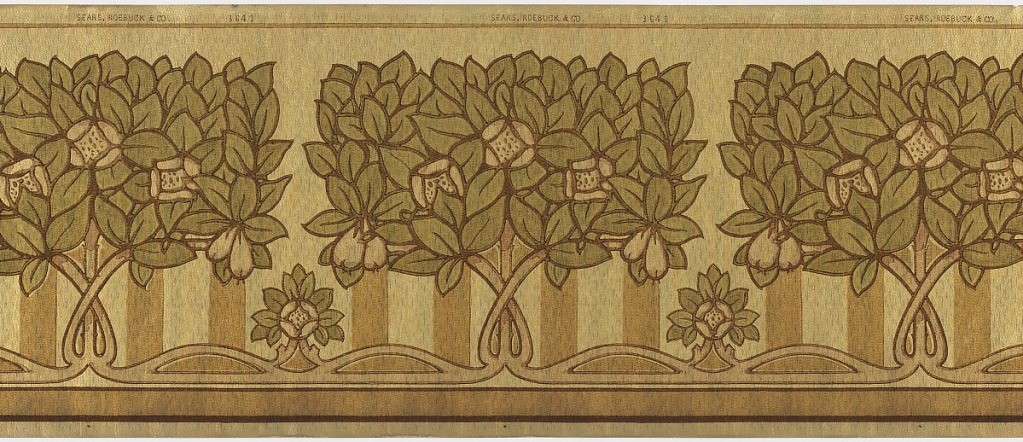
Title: The Golden Tiffany
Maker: Sears, Roebuck and Co., founded 1886
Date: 1914
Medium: Machine-printed and embossed paper
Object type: Frieze
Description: Blocks of foliage with flowers growing out from woody trunk. The bottom half of the frieze is striped. The background is printed with irridescent pigments inspired by Tiffany favrile glass.